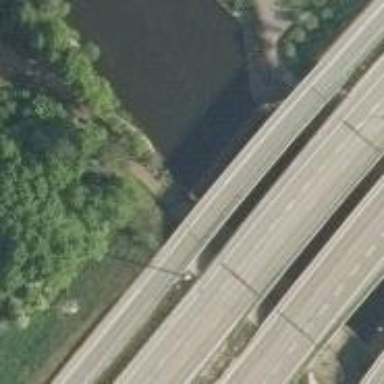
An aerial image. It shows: Bridge over tertiary motorway_link.